Question: How would I move each of the "Blahs" in the list up a bit so they are more in the middle of each of the list bullets in the picture of my HTML code below.

The code on its own is simply:
'''
<html>
<style>
li
{
margin-top: 0px;
}
</style>
</head>
<body>
<ul style="list-style-image:url('http://i.imgur.com/WvHNgNo.png?2'); margin-top:0px;">
<li>Blah</li>
<li>Blah</li>
<li>Blah</li>
</ul>
</body>
</html>
'''
Also tried changing the padding but that moved both the image and the text, I just want to move the text up.
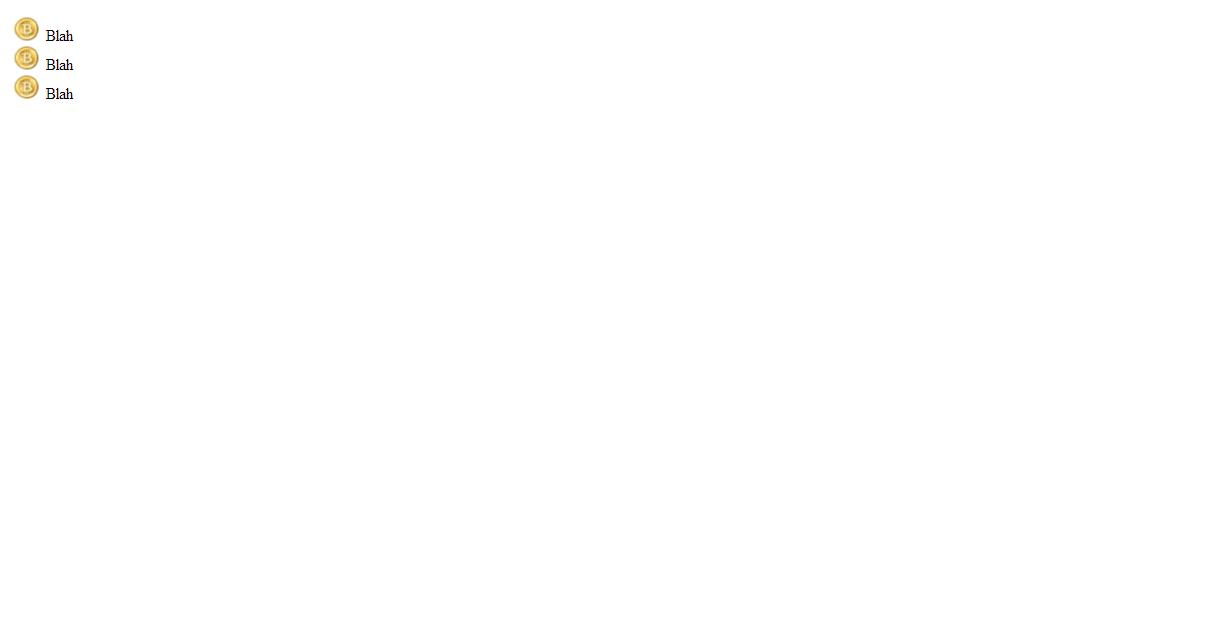
Answer: You can style each bullet as a background of the list element with something like 'background: url(http://i.imgur.com/WvHNgNo.png?2) no-repeat left 50%;'
In your case is enough style the list item in this way
'''
li {
list-style-type: none;
margin-top: 0px;
background: url(http://i.imgur.com/WvHNgNo.png?2) no-repeat left 50%;
padding: 5px 0 5px 25px;
}
'''
Here is the fiddle <URL>